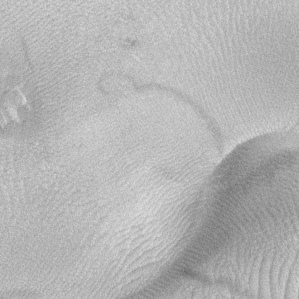
Label: frost